Question: I use Multiple File upload with foreach loop. But my files are not move to folder,
Here Is My Code.
'''
foreach ($_FILES['image']['name'] as $file)
{
print_r($file);
echo "<br>";
$errors= array();
$file_name = $_FILES['image']['name'];
$file_size =$_FILES['image']['size'];
$file_tmp =$_FILES['image']['tmp_name'];
$file_type=$_FILES['image']['type'];
echo $file = $baseMODULES."/upload/".$_FILES['image']['name'];
echo "<br><br>";
$clogo = $_FILES['image']['name'];
move_uploaded_file($_FILES['image']['tmp_name'],$file);
//File Loading Successfully
}
'''
And Here Is an output.

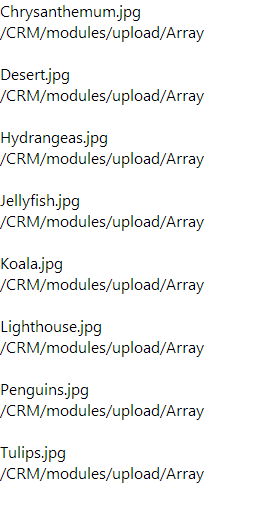
Answer: '''
<?php
$i = 0 ;
foreach ($_FILES['image']['name'] as $file)
{
print_r($file);
echo "<br>";
$errors= array();
$file_name = $_FILES['image']['name'][$i];
$file_size =$_FILES['image']['size'][$i];
$file_tmp =$_FILES['image']['tmp_name'][$i];
$file_type=$_FILES['image']['type'][$i];
echo $file = $baseMODULES."/upload/".$_FILES['image']['name'][$i];
echo "<br><br>";
$clogo = $_FILES['image']['name'][$i];
move_uploaded_file($_FILES['image']['tmp_name'][$i],$file);
//File Loading Successfully
$i++;
}
?>
'''
Try this
'''
<?php
$i = 0;
foreach ($_FILES['image']['name'] as $key=>$file)
{
print_r($file);
echo "<br>";
$errors= array();
$file_name = $_FILES['image']['name'][$key];
$file_size =$_FILES['image']['size'][$key];
$file_tmp =$_FILES['image']['tmp_name'][$key];
$file_type=$_FILES['image']['type'][$key];
echo $file = $baseMODULES."/upload/".$_FILES['image']['name'][$key];
echo "<br><br>";
$clogo = $_FILES['image']['name'][$key];
move_uploaded_file($_FILES['image']['tmp_name'][$key],$file);
//File Loading Successfully
$i++;
}
?>
'''